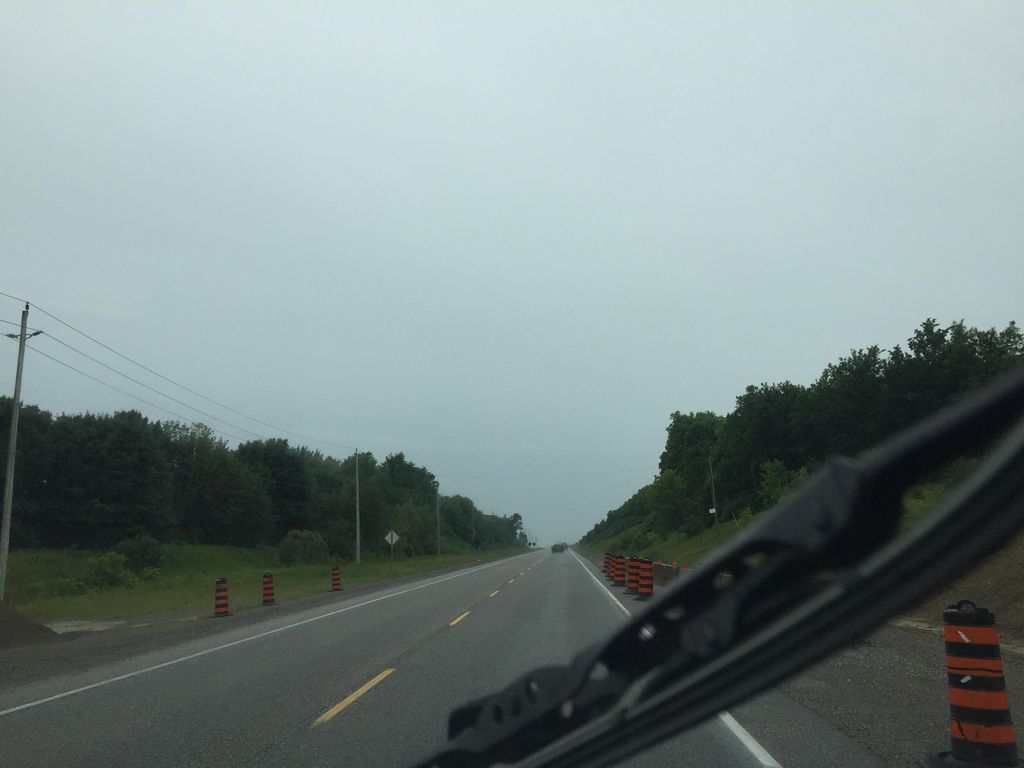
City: kitchener-waterloo